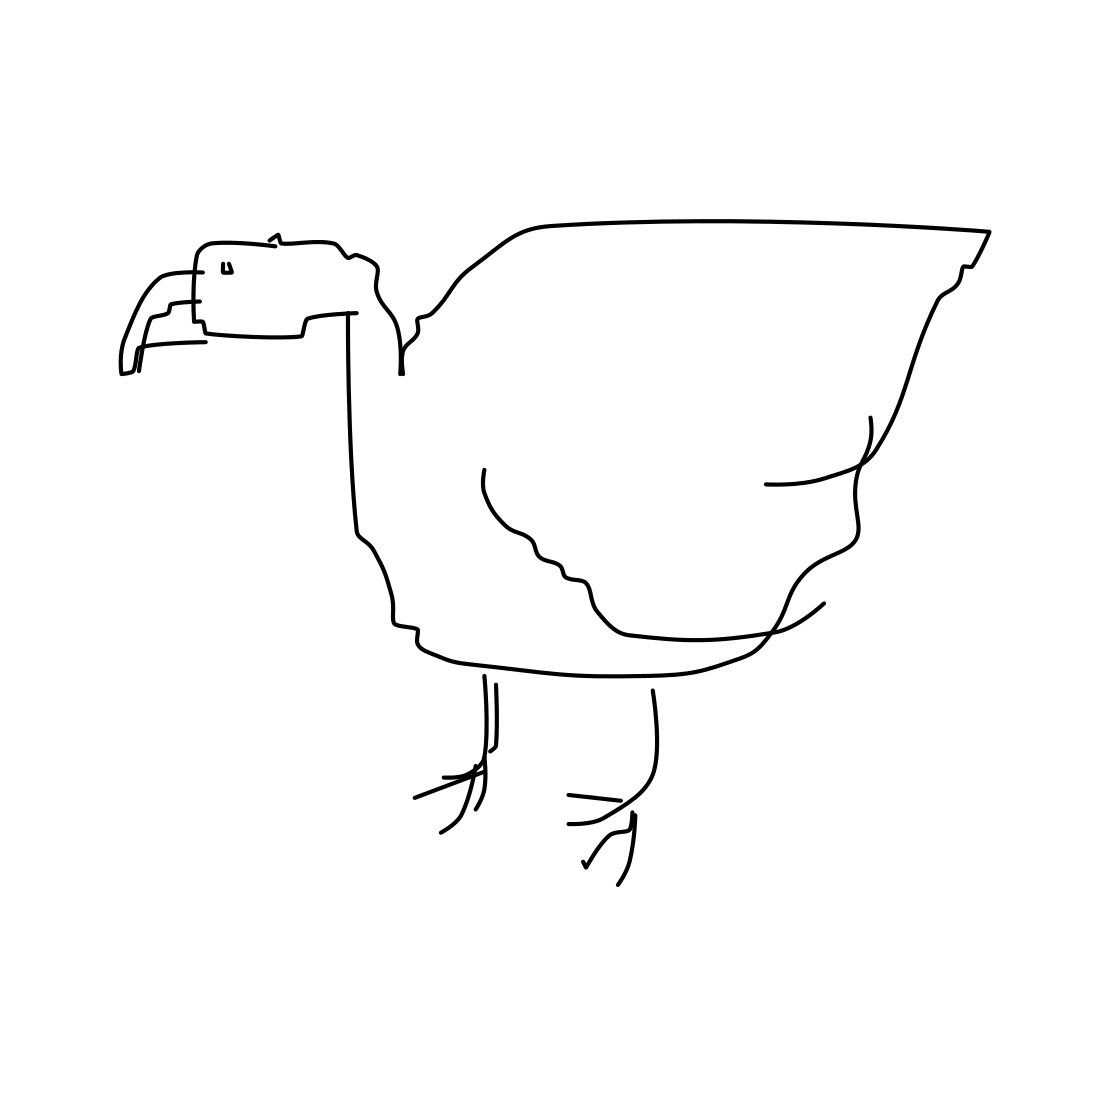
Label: swan